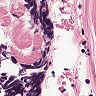
Metastatic tissue present: no